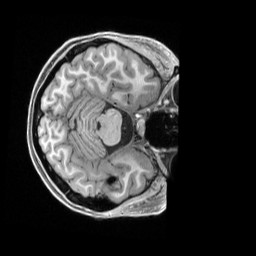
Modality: T1w
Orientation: axial
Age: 22
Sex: female
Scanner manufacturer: siemens
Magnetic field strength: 3 T
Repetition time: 2.5 s
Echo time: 0.00296 s